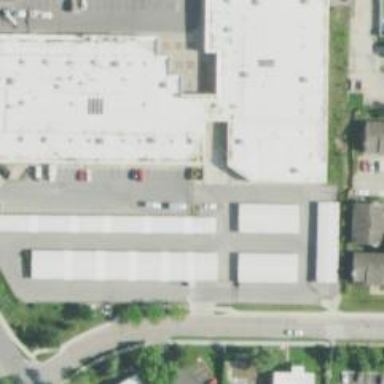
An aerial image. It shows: Retail area.